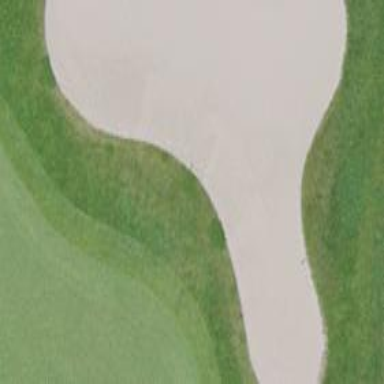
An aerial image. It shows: Sandy area is golf bunker.